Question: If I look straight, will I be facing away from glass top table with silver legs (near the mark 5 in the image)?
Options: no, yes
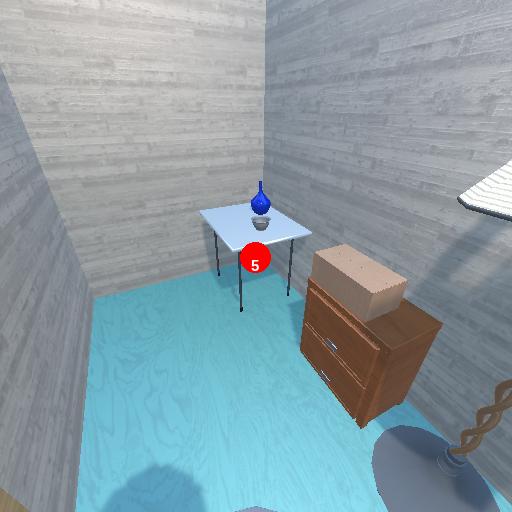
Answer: no